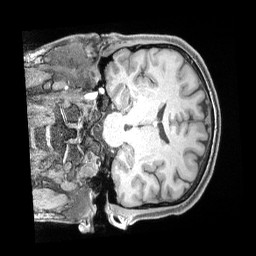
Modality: T1w
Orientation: coronal
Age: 41
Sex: male
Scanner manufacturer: siemens
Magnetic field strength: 3 T
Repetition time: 2 s
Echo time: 0.00211 s